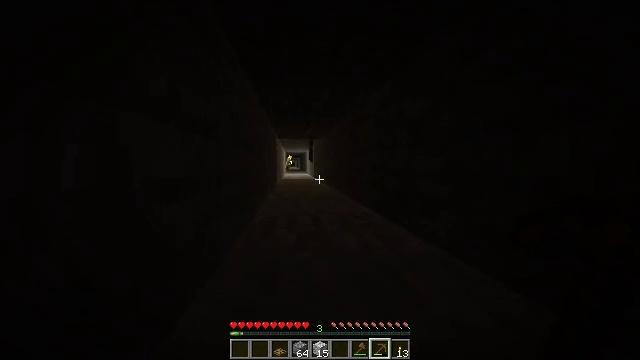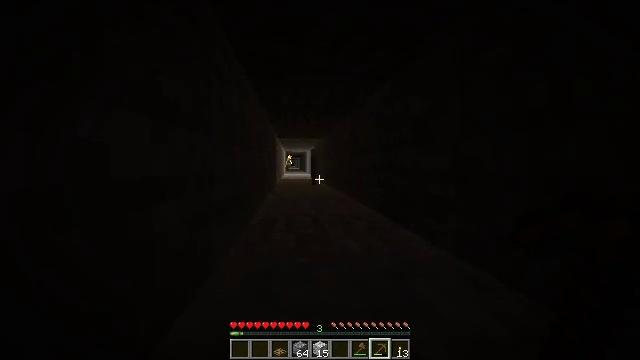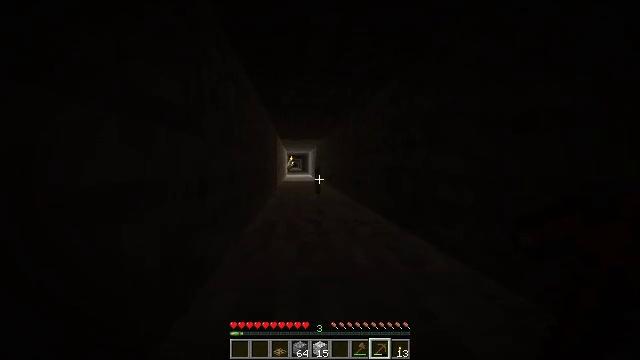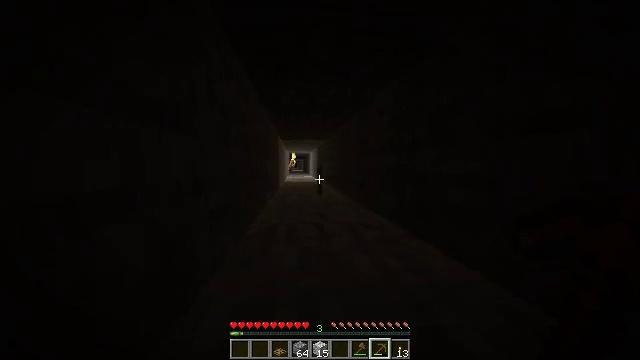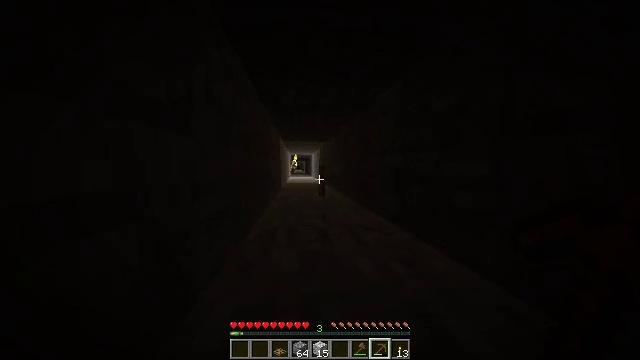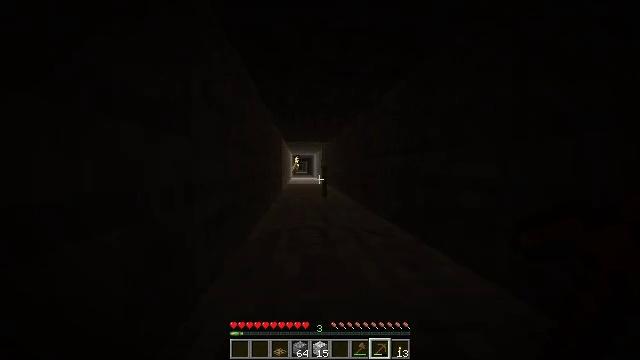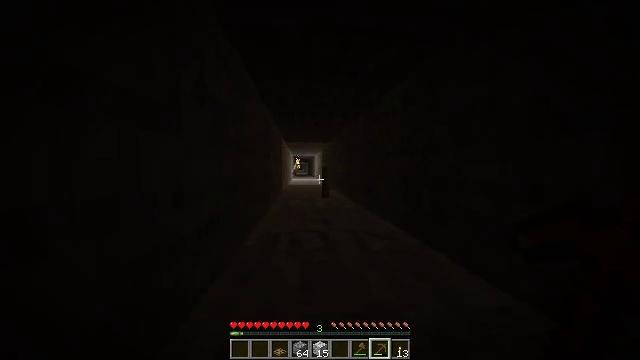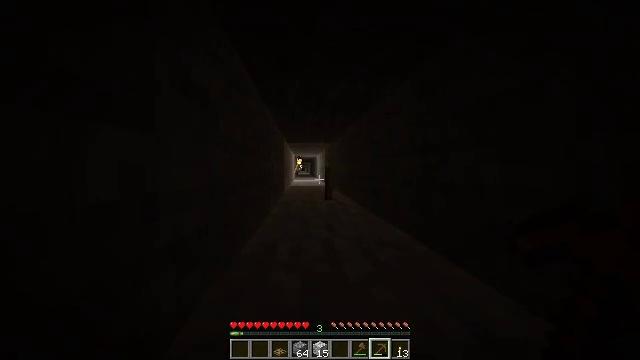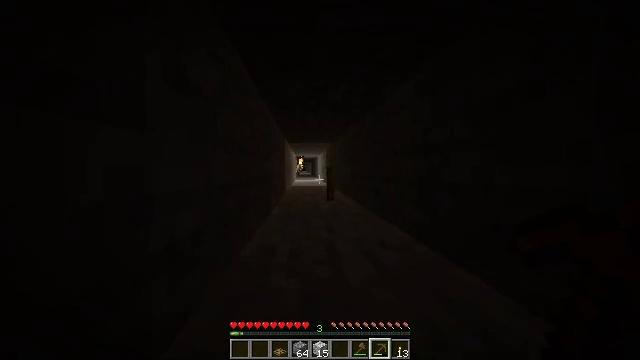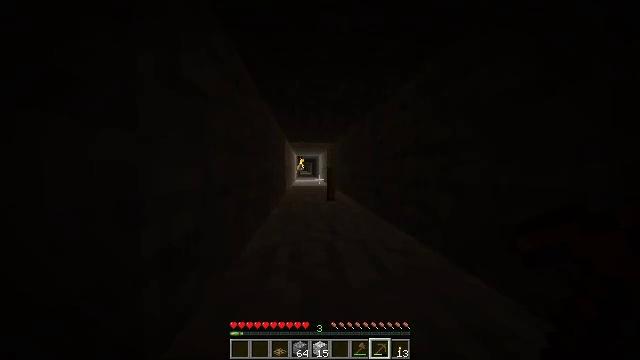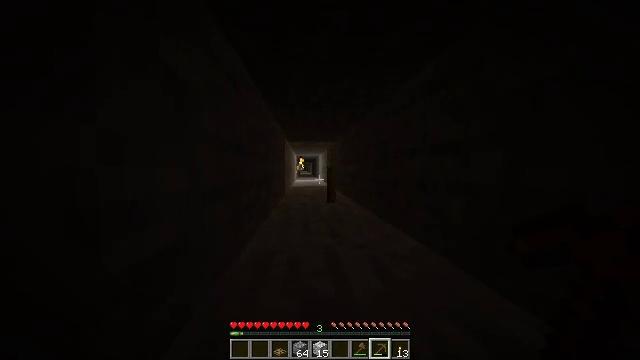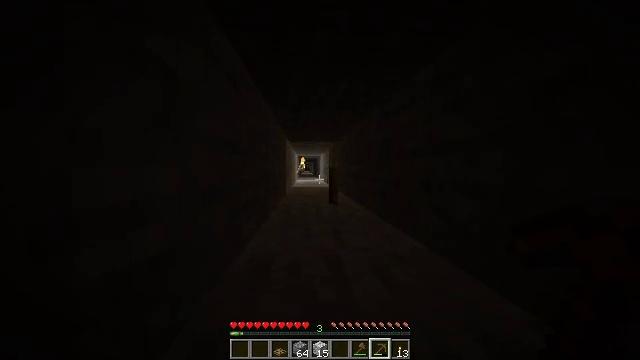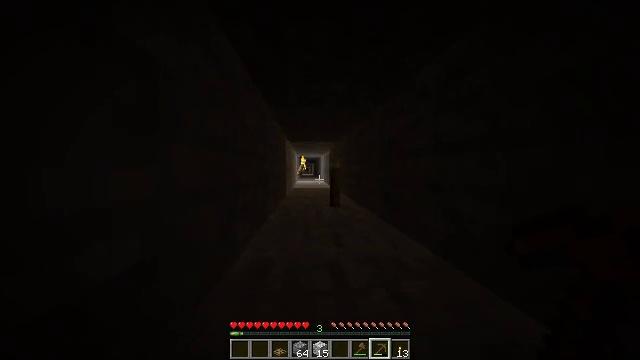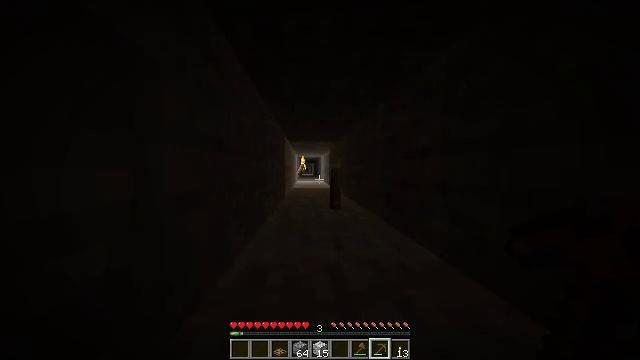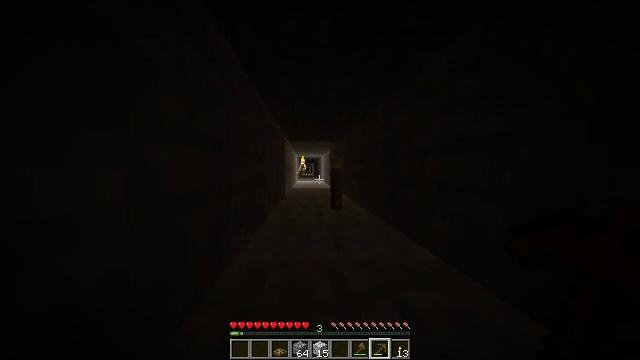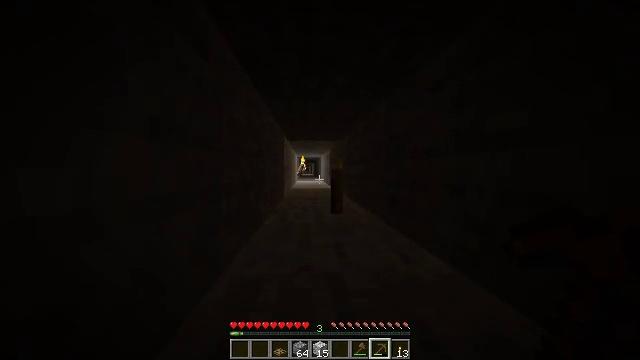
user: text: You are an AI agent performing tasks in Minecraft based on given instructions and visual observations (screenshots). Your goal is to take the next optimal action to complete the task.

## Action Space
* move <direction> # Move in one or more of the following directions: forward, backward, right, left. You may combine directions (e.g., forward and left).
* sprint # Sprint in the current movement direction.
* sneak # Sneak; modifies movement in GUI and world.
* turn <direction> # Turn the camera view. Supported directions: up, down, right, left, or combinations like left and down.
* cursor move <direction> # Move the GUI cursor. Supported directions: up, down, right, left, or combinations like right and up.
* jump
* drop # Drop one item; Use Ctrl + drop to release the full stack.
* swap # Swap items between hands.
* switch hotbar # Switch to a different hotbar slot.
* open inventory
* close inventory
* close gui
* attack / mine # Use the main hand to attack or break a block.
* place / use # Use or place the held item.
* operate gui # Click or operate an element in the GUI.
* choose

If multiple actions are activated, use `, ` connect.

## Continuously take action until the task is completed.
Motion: motion action
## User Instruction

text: Gather the wall torch from the wall.
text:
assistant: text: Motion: move forward
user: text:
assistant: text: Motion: move forward
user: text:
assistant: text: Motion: move forward
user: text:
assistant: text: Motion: move forward
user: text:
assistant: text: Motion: move forward
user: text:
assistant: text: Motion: move forward
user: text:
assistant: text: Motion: move forward
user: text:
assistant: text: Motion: move forward
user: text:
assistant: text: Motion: move forward
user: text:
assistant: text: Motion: move forward
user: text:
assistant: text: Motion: move forward
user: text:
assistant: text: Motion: move forward
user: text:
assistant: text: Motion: move forward
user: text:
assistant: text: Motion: move forward
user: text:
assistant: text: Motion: move forward
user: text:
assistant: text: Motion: move forward
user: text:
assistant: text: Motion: move forward
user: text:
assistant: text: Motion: move forward
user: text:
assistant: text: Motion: move forward
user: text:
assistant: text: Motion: move forward
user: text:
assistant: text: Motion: move forward
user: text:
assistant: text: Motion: move forward, turn left
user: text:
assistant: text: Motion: move forward, turn left
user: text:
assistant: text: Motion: move forward, turn left
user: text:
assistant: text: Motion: move forward
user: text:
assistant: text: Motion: move forward
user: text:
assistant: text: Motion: move forward
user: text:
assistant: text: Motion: move forward
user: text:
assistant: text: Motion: move forward
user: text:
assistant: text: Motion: move forward